Field crop: maize
Growth stage: 2
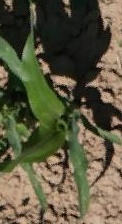
Species: maize